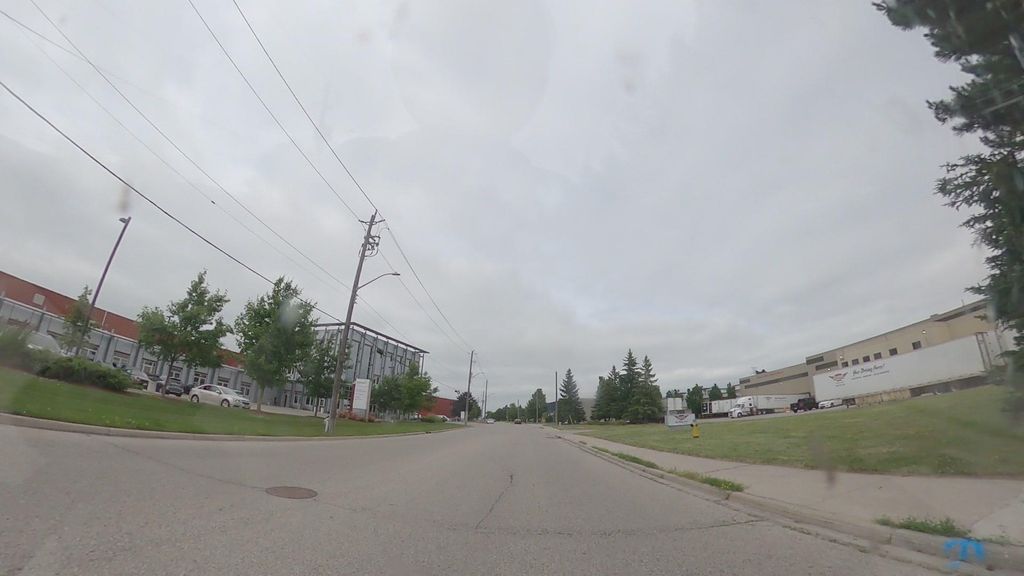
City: kitchener-waterloo